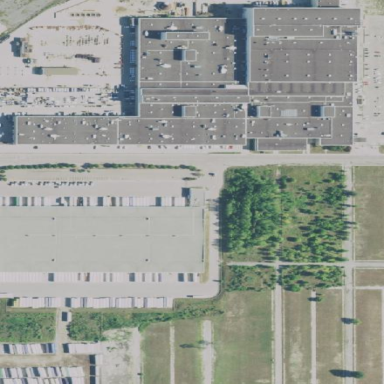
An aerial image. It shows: Industrial area dedicated to distribution activities.